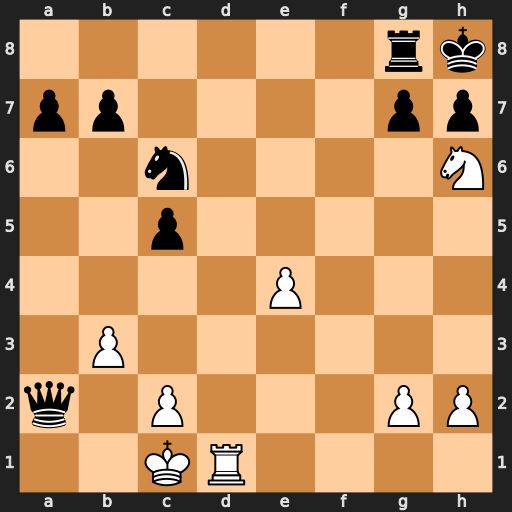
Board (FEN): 6rk/pp4pp/2n4N/2p5/4P3/1P6/q1P3PP/2KR4
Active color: w
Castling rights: -
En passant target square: -
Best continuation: Nf7#